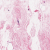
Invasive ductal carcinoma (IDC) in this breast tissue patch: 0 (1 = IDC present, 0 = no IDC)